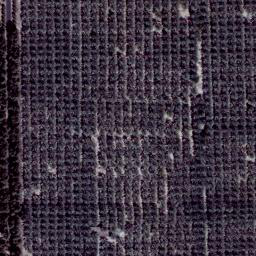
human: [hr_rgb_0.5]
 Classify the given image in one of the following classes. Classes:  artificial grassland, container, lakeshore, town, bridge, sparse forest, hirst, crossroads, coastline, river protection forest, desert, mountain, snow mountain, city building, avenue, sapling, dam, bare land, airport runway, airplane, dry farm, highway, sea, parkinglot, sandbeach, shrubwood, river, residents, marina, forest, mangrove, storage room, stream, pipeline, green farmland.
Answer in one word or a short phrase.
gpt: dry farm